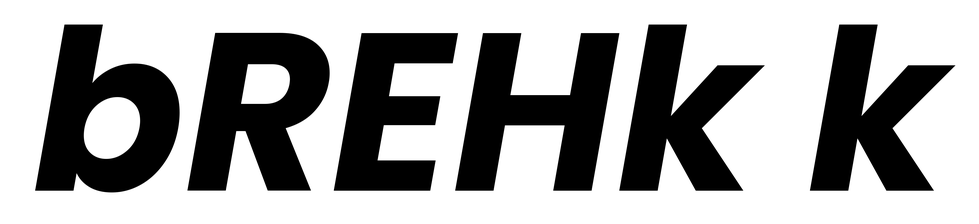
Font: Poppins-BoldItalic